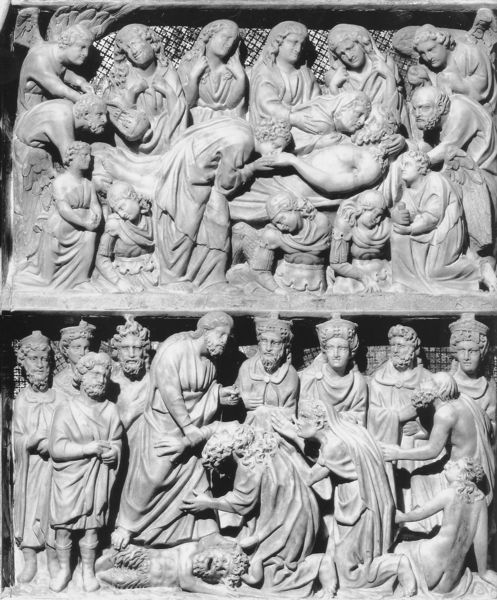
Titel: Kanzel in S. Giovanni forcivitas in Pistoia
Künstler: Fra Guglielmo
Standort: Pistoia, S. Giovanni forcivitas (EU - I - Toskana)
Schlagwörter: flügel, kopf, mann, nackt, schatten, umhang, weiß, frauen, menschen, frau, grau, köpfe, licht, männer, schwarz, szene, muster, bart, gesichter, falten, stehen, stein, tod, tragen, trauer, kirche, gewand, gewänder, kind, krone, locken, kinder, engel, skulptur, relief, küssen, liegen, könig, plastik, foto, fotografie, symetrie, symmetrisch, weinen, knien, volk, christus, jesus, leichnam, sterben, leiden, könige, jünger, maria, heilung, beweinung, grablegung, christi, doppel, kronen, apostel, cristus, byzantinisch, höllenfahrt, erdrücken, bronzetür, po, heliige, lichgen, symetrik, grablegung chrsiti